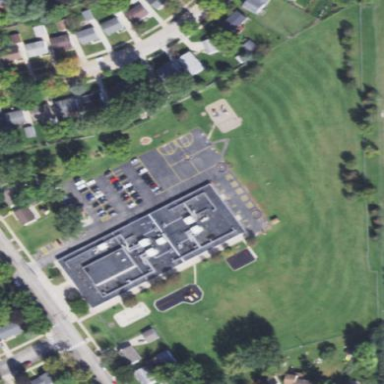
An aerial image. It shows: School.